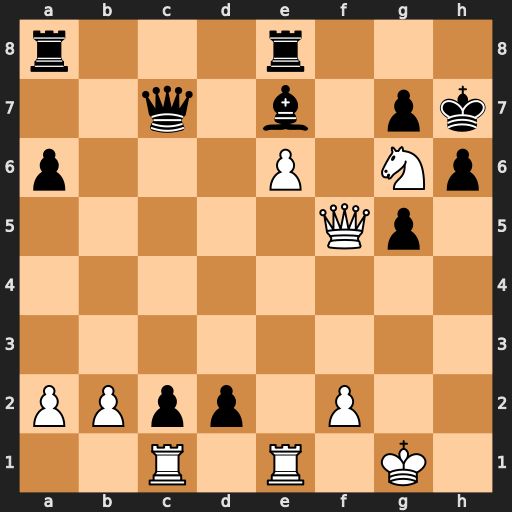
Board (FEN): r3r3/2q1b1pk/p3P1Np/5Qp1/8/8/PPpp1P2/2R1R1K1
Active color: w
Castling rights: -
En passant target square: -
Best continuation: Nf8+ Kg8 Qh7+ Kxf8 Qh8#